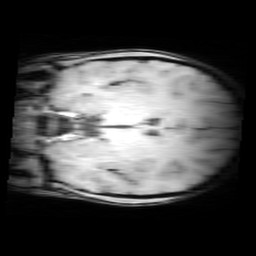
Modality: MP2RAGE
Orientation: coronal
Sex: female
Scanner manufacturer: siemens
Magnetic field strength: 3 T
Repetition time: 5 s
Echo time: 0.00368 s